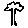
Label: tree